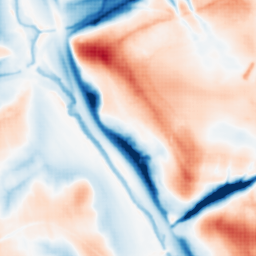
Category: multiscale
Decomposition family: dog_multiscale
Decomposition parameters: sigma_ratio: 1.6
n_scales: 6
base_sigma: 1
Upsampling method: sinc_blackman
Upsampling parameters: scale: 4
kernel_size: 8
Upsampling scale: 4